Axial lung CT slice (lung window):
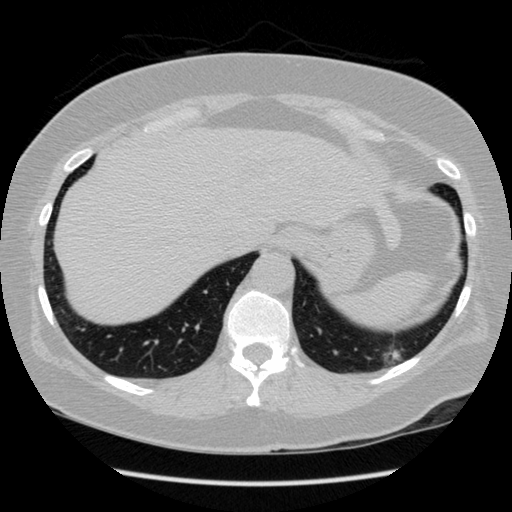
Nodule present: yes
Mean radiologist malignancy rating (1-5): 1